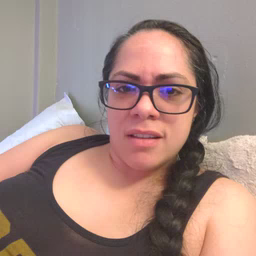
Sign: happy